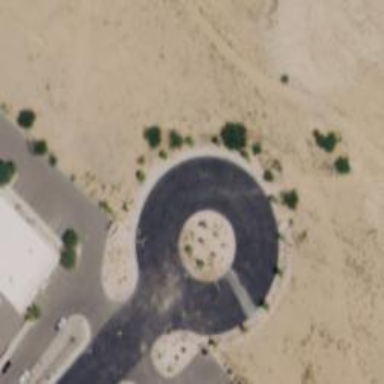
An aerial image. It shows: Unclassified road with asphalt surface leading to roundabout.